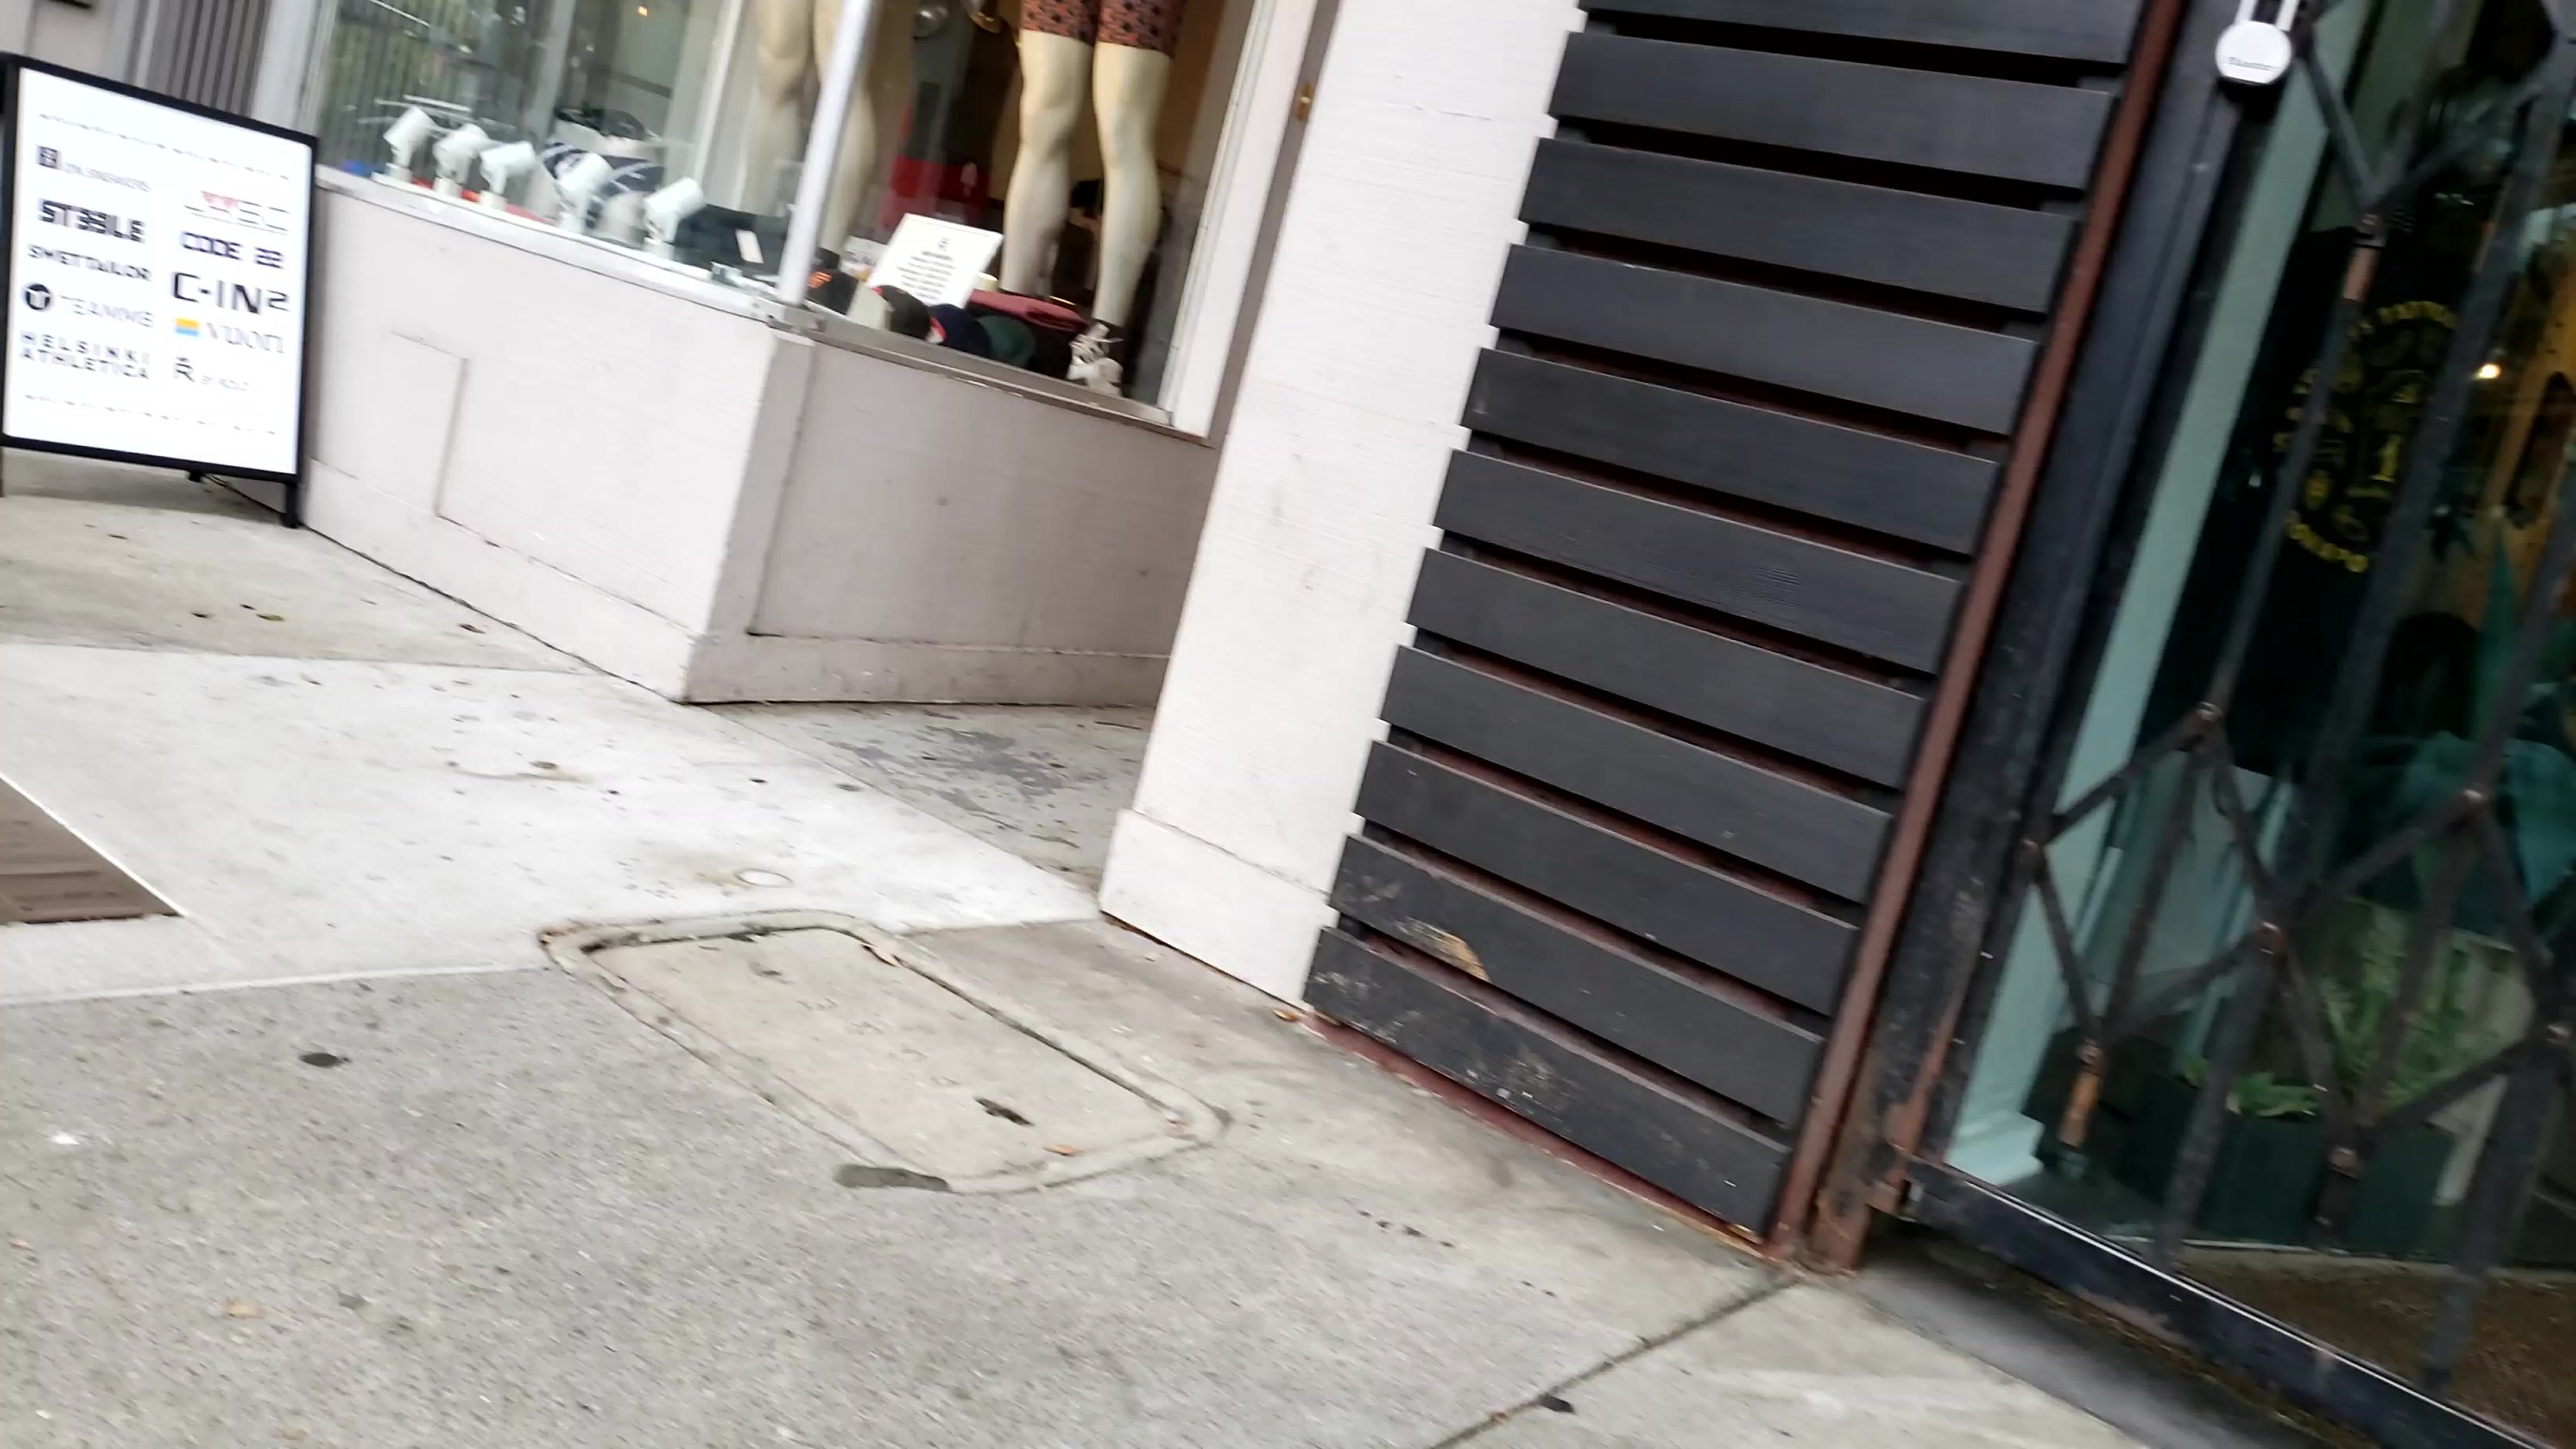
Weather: clear
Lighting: day
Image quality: good
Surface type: walking surface
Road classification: steps, footway, corridor
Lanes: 2
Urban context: urban centre
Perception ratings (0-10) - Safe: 1.7, Lively: 8.34, Beautiful: 2.09, Boring: 3.2, Depressing: 6.85, Wealthy: 0.41